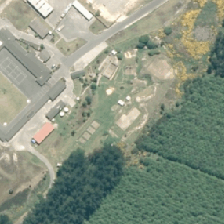
Land cover: urban_build_up